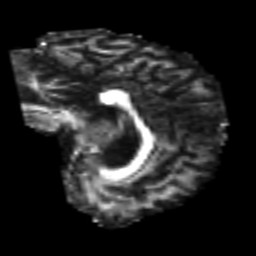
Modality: FA
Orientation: sagittal
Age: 50
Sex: male
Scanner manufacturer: siemens
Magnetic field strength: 3 T
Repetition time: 4.999 s
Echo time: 0.07946 s